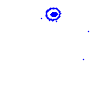
Particle: electron